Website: home-depot
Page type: delivery-shipping
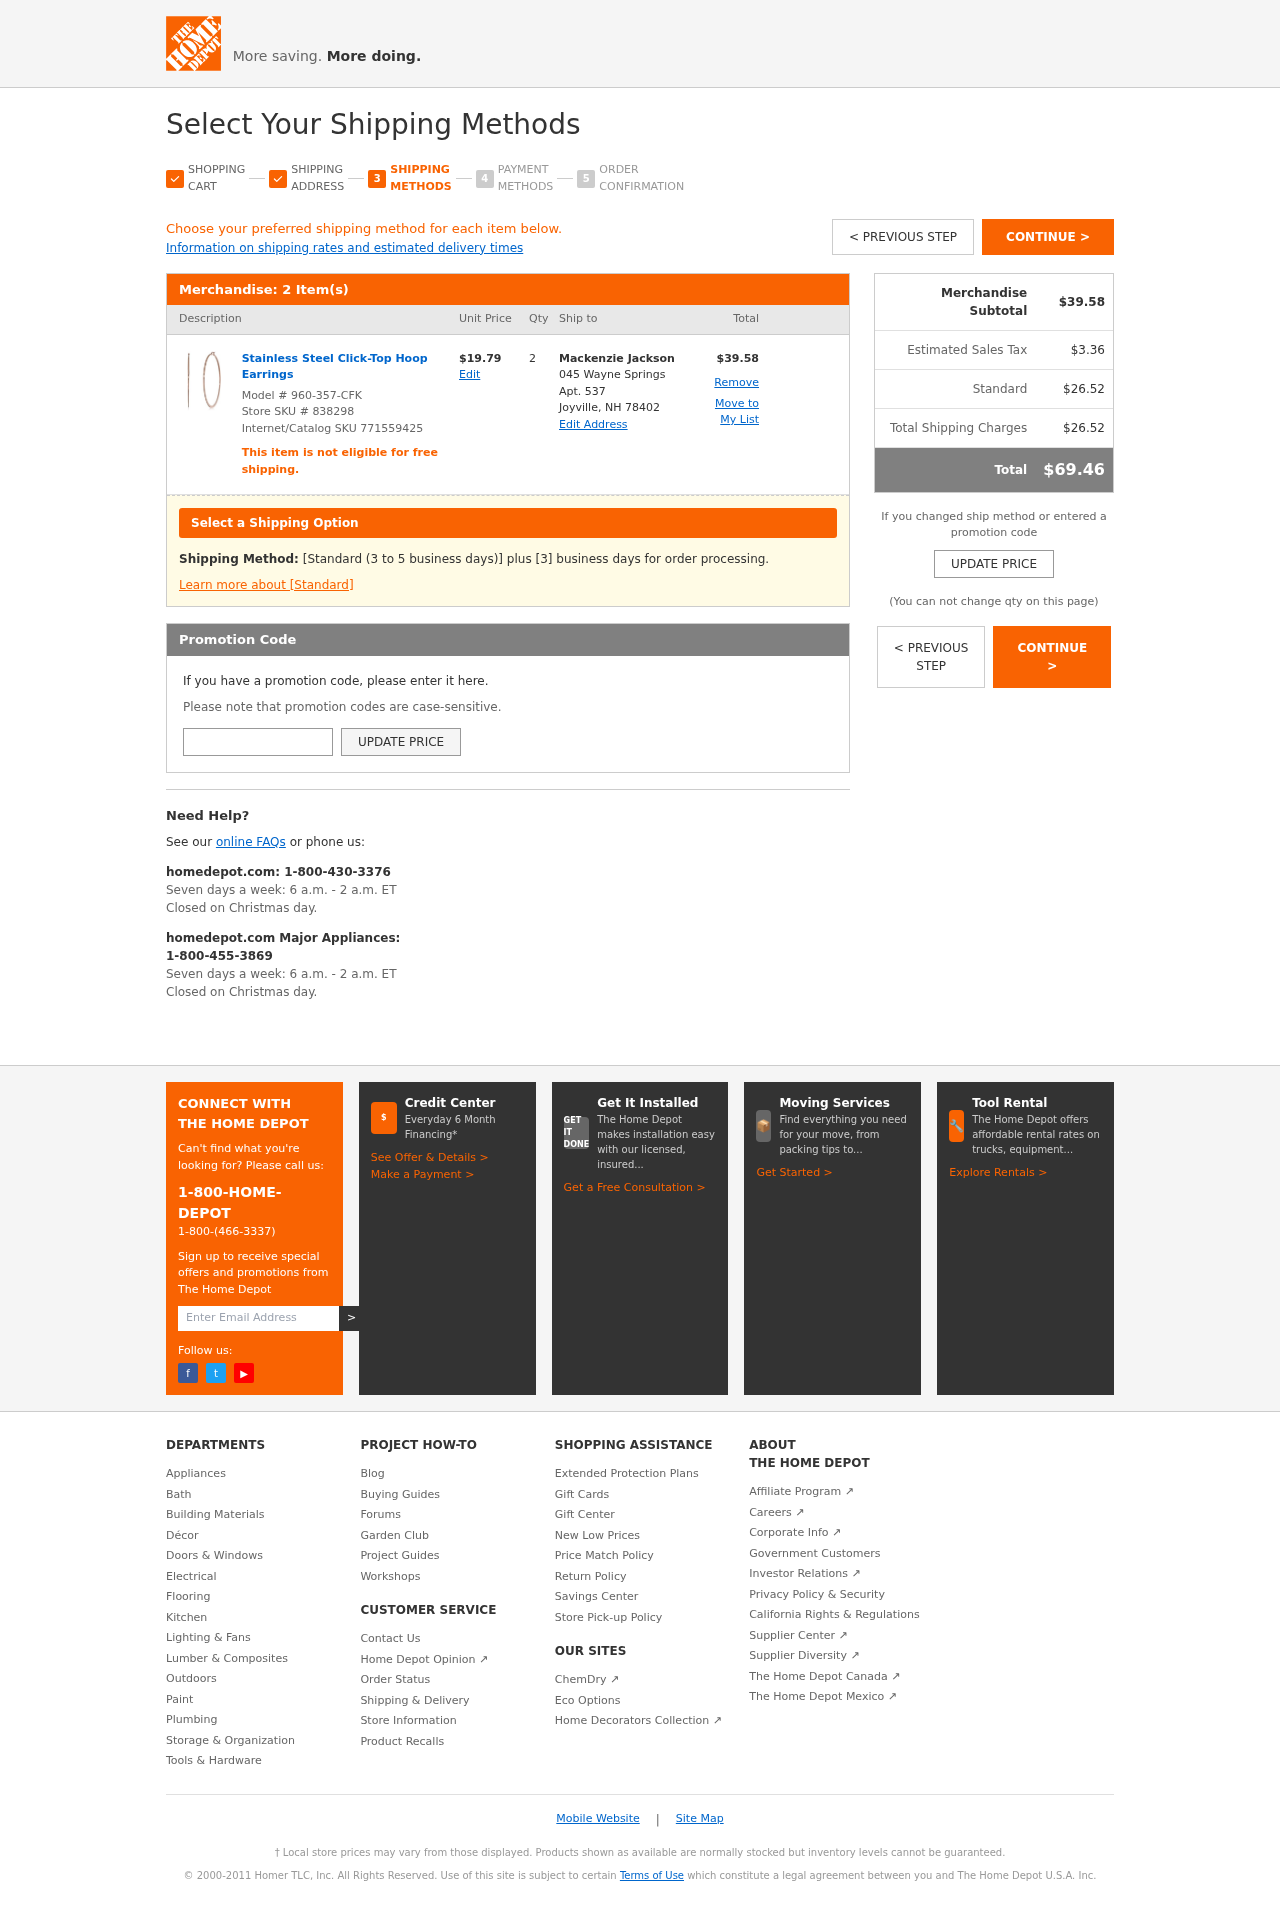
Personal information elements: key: PII_CITY_STATE_ZIP
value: Joyville, NH 78402
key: PII_FULLNAME
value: Mackenzie Jackson
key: PII_PROMO_CODE
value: WELCOME17
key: PII_STREET
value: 045 Wayne Springs Apt. 537
Product elements: key: PRODUCT1_NAME
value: Stainless Steel Click-Top Hoop Earrings
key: PRODUCT1_PRICE
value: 19.79
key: PRODUCT1_QUANTITY
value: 2
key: PRODUCT_MODEL_NUMBER
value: Model # 960-357-CFK
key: PRODUCT1_LINE_TOTAL
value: $39.58
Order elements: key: ORDER_NUM_ITEMS
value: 2 Item(s)
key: ORDER_SUBTOTAL
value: $39.58
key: ORDER_TAX
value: $3.36
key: ORDER_SHIPPING_COST
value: $26.52
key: ORDER_SHIPPING_TOTAL
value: $26.52
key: ORDER_TOTAL
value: $69.46
Other elements: key: STORE_SKU
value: Store SKU # 838298
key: INTERNET_SKU
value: Internet/Catalog SKU 771559425